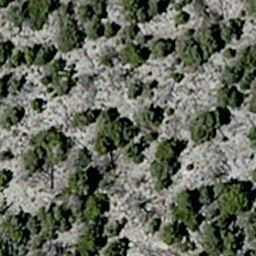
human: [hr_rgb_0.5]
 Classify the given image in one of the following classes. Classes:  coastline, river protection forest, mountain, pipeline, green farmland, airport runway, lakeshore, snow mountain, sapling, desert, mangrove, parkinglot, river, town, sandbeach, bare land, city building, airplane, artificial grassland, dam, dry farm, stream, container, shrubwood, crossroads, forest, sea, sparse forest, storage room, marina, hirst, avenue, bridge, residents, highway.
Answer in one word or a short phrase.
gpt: sparse forest